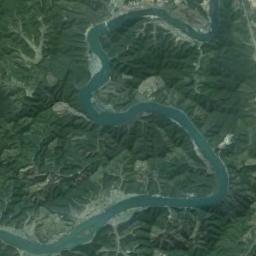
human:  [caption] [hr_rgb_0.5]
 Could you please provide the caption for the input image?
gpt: A winding, Light green river with small islands on both sides, Rolling green mountains on both sides, And large buildings .

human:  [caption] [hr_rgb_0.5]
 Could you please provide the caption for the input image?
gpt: There are many trees on either side of the river .

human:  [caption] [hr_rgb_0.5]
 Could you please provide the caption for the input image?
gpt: The dark green river with a winding bank goes through the mountainous area covered with vegetation .

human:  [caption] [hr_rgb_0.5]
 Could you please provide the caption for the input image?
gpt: The river goes through mountains with green plants .

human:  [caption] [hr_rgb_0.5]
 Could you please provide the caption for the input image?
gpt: There are green forests and meadows around the river .